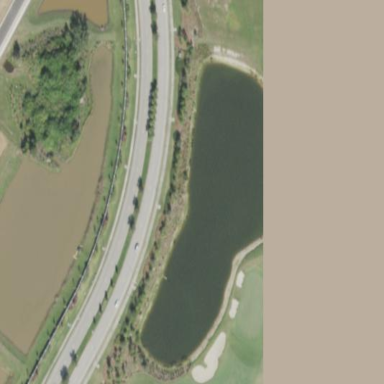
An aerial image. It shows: Water hazard in golf course. The hazard is natural water feature.